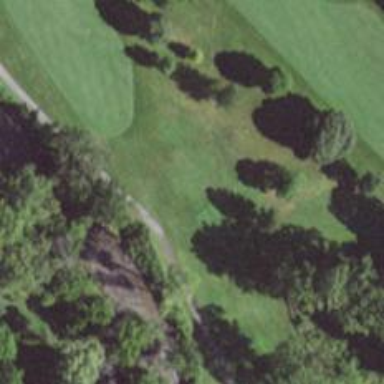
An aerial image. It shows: Path for both roads and golfers.